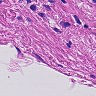
Metastatic tissue present: no